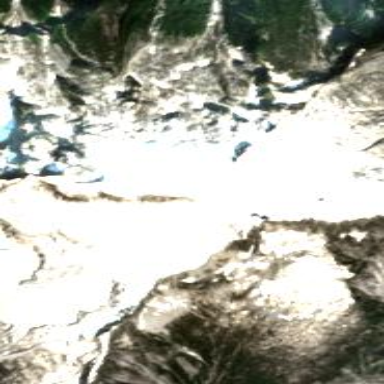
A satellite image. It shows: Majestic glacier in the distance.